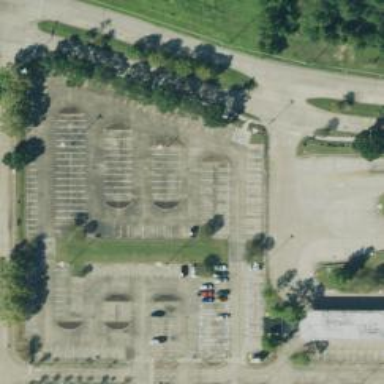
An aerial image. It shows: Parking space is available.